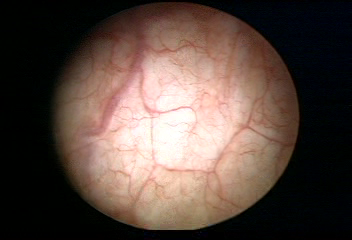
Modality: WLC
Class: Normal mucosa
Bladder cancer association: No